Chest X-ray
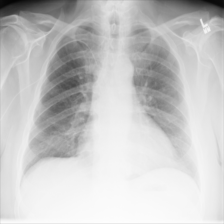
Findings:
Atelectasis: negative
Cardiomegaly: negative
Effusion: negative
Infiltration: negative
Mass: negative
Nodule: negative
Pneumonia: negative
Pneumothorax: negative
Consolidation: negative
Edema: negative
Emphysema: negative
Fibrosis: negative
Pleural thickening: negative
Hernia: negative